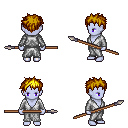
a pixel art fantasy rpg character, female body template, dark elf, purple skin, white robe, gold greaves, blonde bedhead hairstyle, spear, four views (front, back, left, right), 2x2 character sprite sheet, small pixel art, hard edges, no anti-aliasing